Field crop: maize
Growth stage: 2
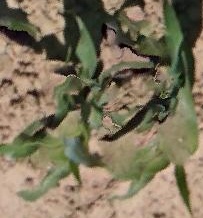
Species: maize